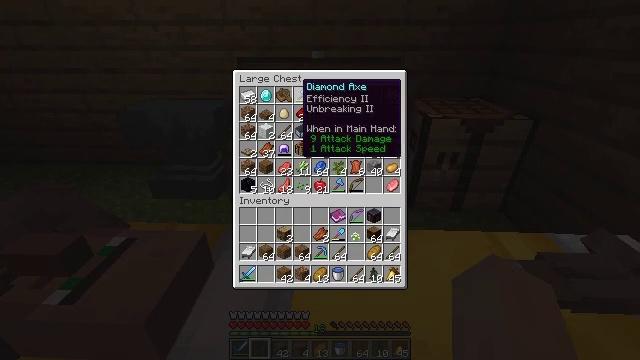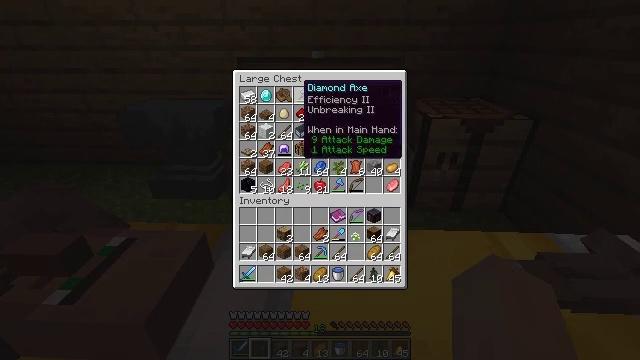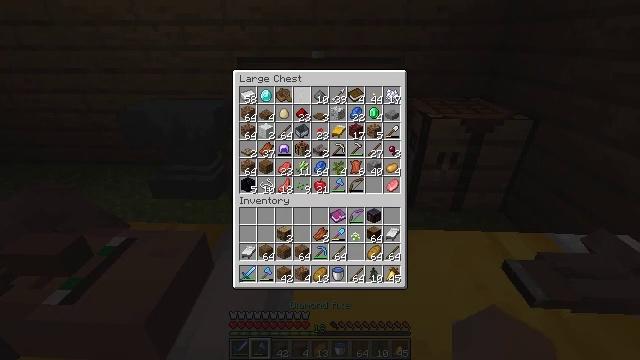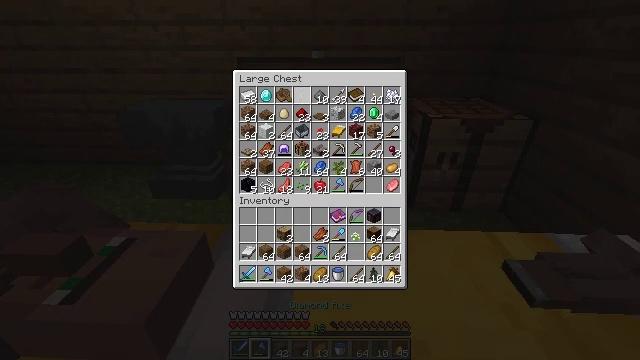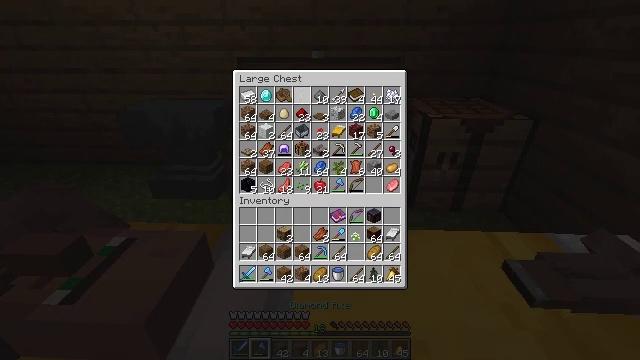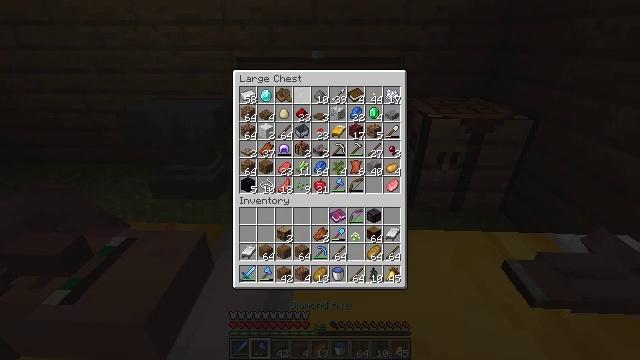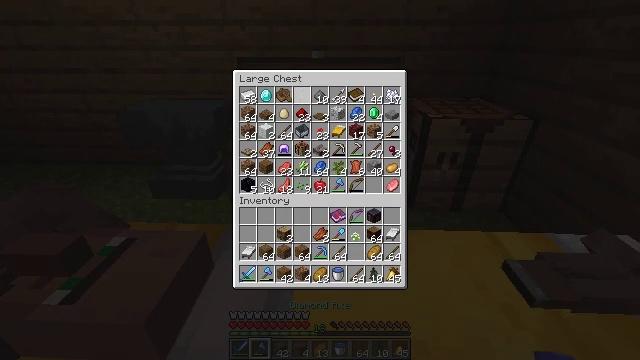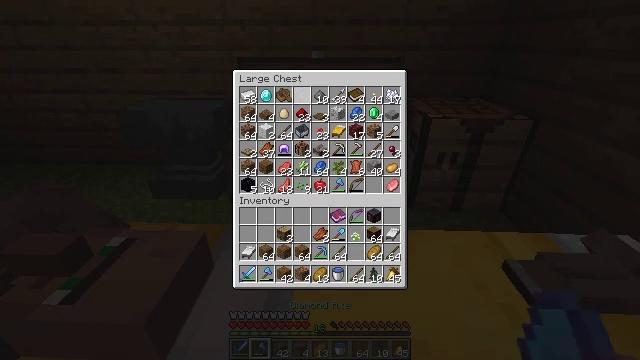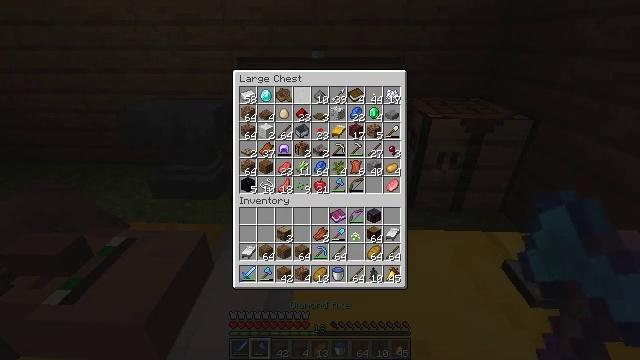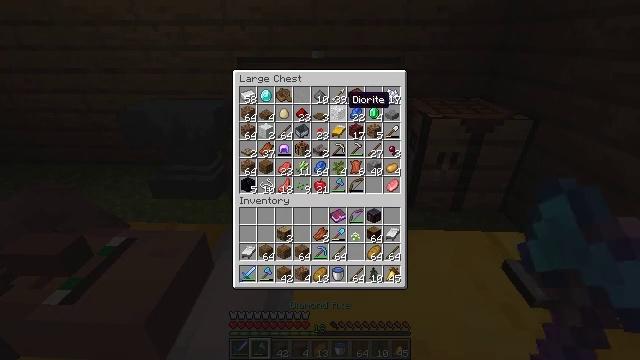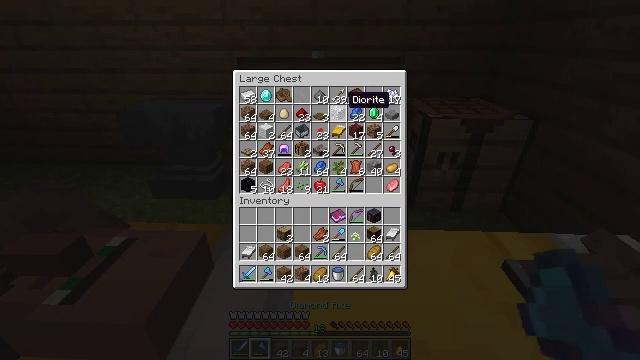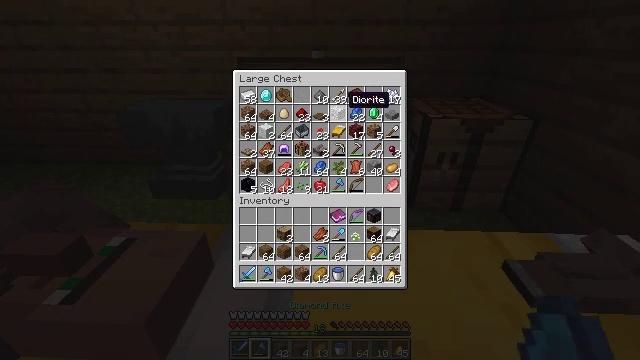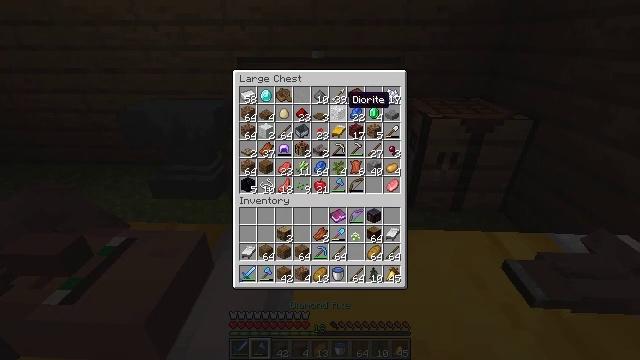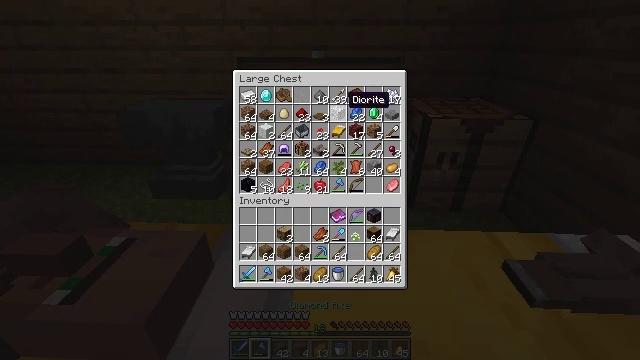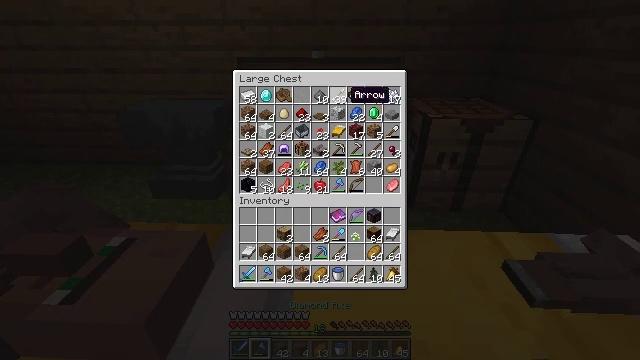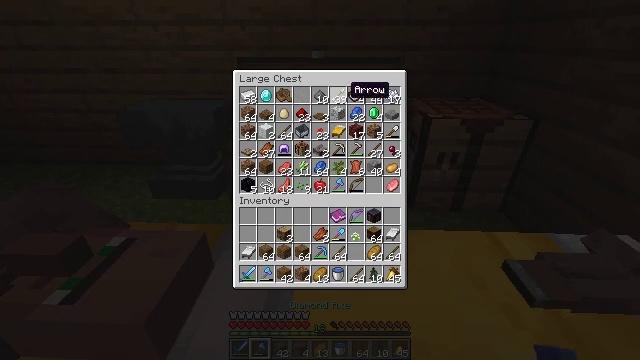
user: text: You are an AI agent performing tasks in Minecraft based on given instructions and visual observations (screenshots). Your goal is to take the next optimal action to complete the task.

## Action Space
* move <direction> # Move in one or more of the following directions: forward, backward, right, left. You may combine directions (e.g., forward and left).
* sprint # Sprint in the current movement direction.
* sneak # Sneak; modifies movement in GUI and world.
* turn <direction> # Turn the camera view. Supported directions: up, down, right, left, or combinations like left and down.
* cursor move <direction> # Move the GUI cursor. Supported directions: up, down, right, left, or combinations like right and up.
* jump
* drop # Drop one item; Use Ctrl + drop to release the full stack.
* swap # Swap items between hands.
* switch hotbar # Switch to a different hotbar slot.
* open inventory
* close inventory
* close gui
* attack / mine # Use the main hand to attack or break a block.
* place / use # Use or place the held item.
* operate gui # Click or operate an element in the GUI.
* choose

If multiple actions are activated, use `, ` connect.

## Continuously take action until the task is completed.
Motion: motion action
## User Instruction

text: Gather the yellow bed by attacking it.
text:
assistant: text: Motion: sneak
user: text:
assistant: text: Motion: sneak, operate gui
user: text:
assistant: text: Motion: sneak, operate gui
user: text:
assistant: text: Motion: sneak
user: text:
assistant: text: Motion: sneak
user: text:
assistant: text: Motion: sneak
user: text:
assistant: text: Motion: sneak
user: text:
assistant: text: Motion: sneak, cursor move right
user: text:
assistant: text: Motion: sneak, cursor move right and down
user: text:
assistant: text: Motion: sneak
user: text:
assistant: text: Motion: sneak
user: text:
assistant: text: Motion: sneak
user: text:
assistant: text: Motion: sneak
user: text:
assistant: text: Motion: sneak
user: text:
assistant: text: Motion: sneak
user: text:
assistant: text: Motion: sneak
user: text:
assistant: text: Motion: sneak, operate gui
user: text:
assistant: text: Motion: sneak, operate gui
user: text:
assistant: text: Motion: sneak, operate gui
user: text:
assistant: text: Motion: sneak
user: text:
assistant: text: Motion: sneak
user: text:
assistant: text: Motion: sneak, close gui
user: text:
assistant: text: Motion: sneak, open inventory
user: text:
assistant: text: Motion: turn right and down
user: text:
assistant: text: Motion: turn right
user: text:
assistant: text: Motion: no_op
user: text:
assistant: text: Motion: move back
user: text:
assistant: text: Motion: move back, turn right
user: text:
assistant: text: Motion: move back, turn right and down
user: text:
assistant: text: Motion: move back, turn right and down